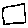
Label: square